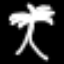
Label: palm tree